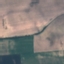
Land use / land cover: AnnualCrop